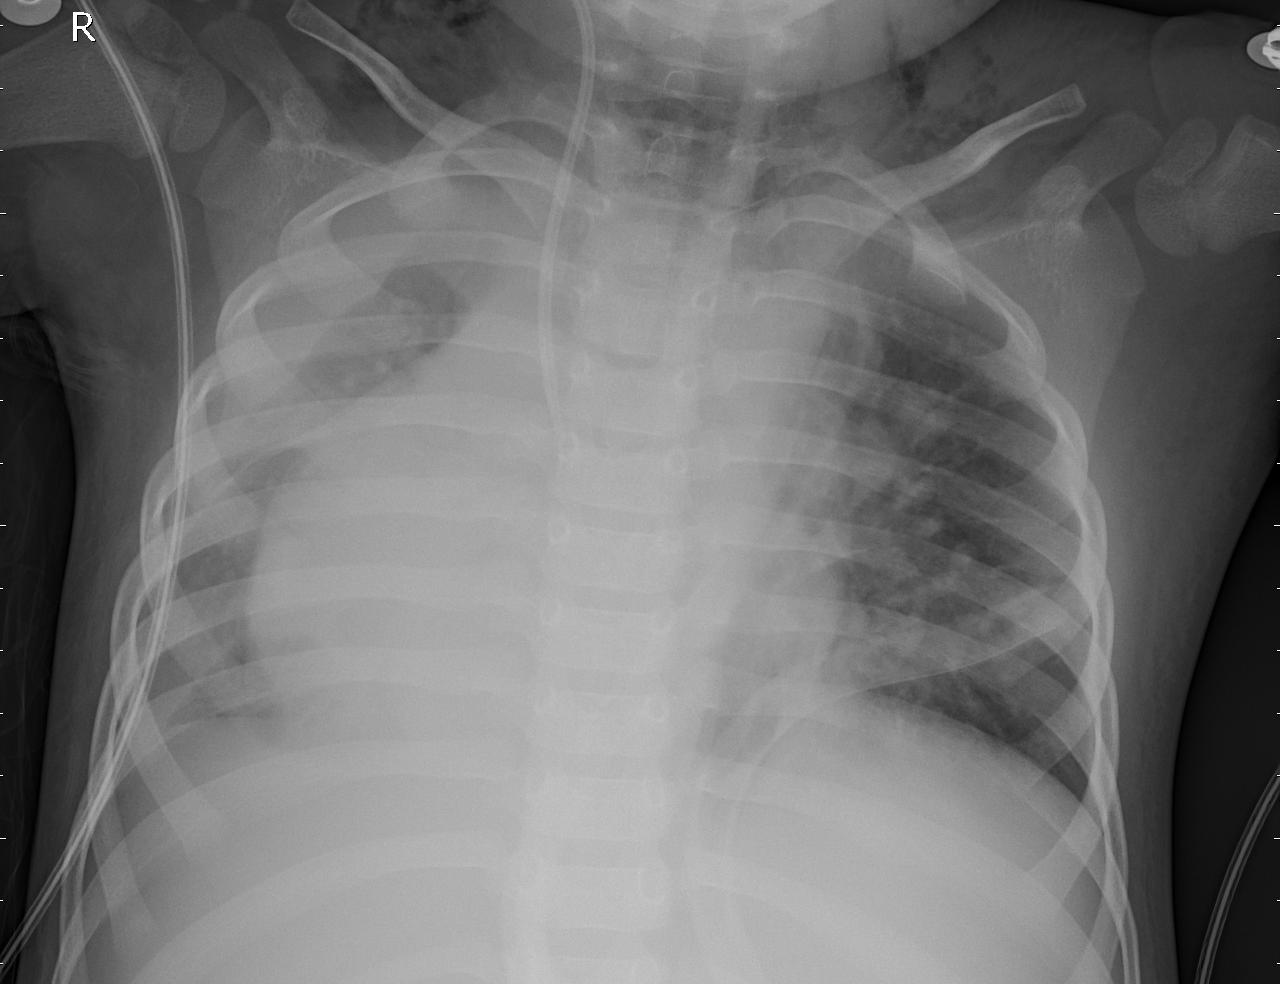
Diagnosis: PNEUMONIA